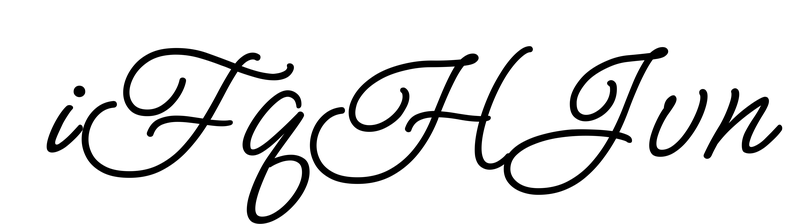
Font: MeowScript-Regular